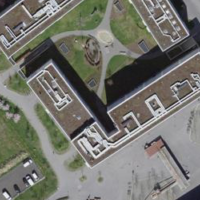
EUNIS habitat code: 54
Species observed at this site:
Salvia pratensis